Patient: sex M, age 55
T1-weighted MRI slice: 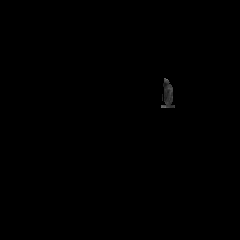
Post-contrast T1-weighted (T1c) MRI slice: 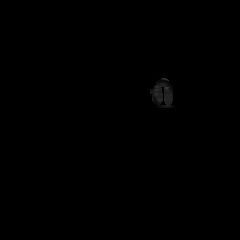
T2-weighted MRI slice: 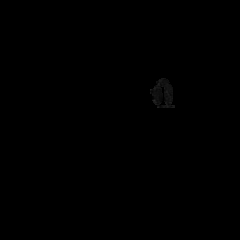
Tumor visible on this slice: no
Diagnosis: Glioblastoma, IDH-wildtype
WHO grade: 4